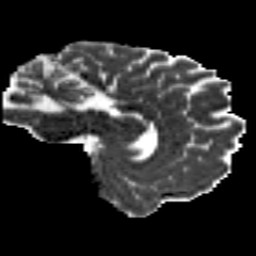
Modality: MD
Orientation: sagittal
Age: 26
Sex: male
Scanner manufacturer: siemens
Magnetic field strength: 3 T
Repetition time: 8.8 s
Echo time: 0.085 s